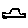
Label: car